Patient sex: F
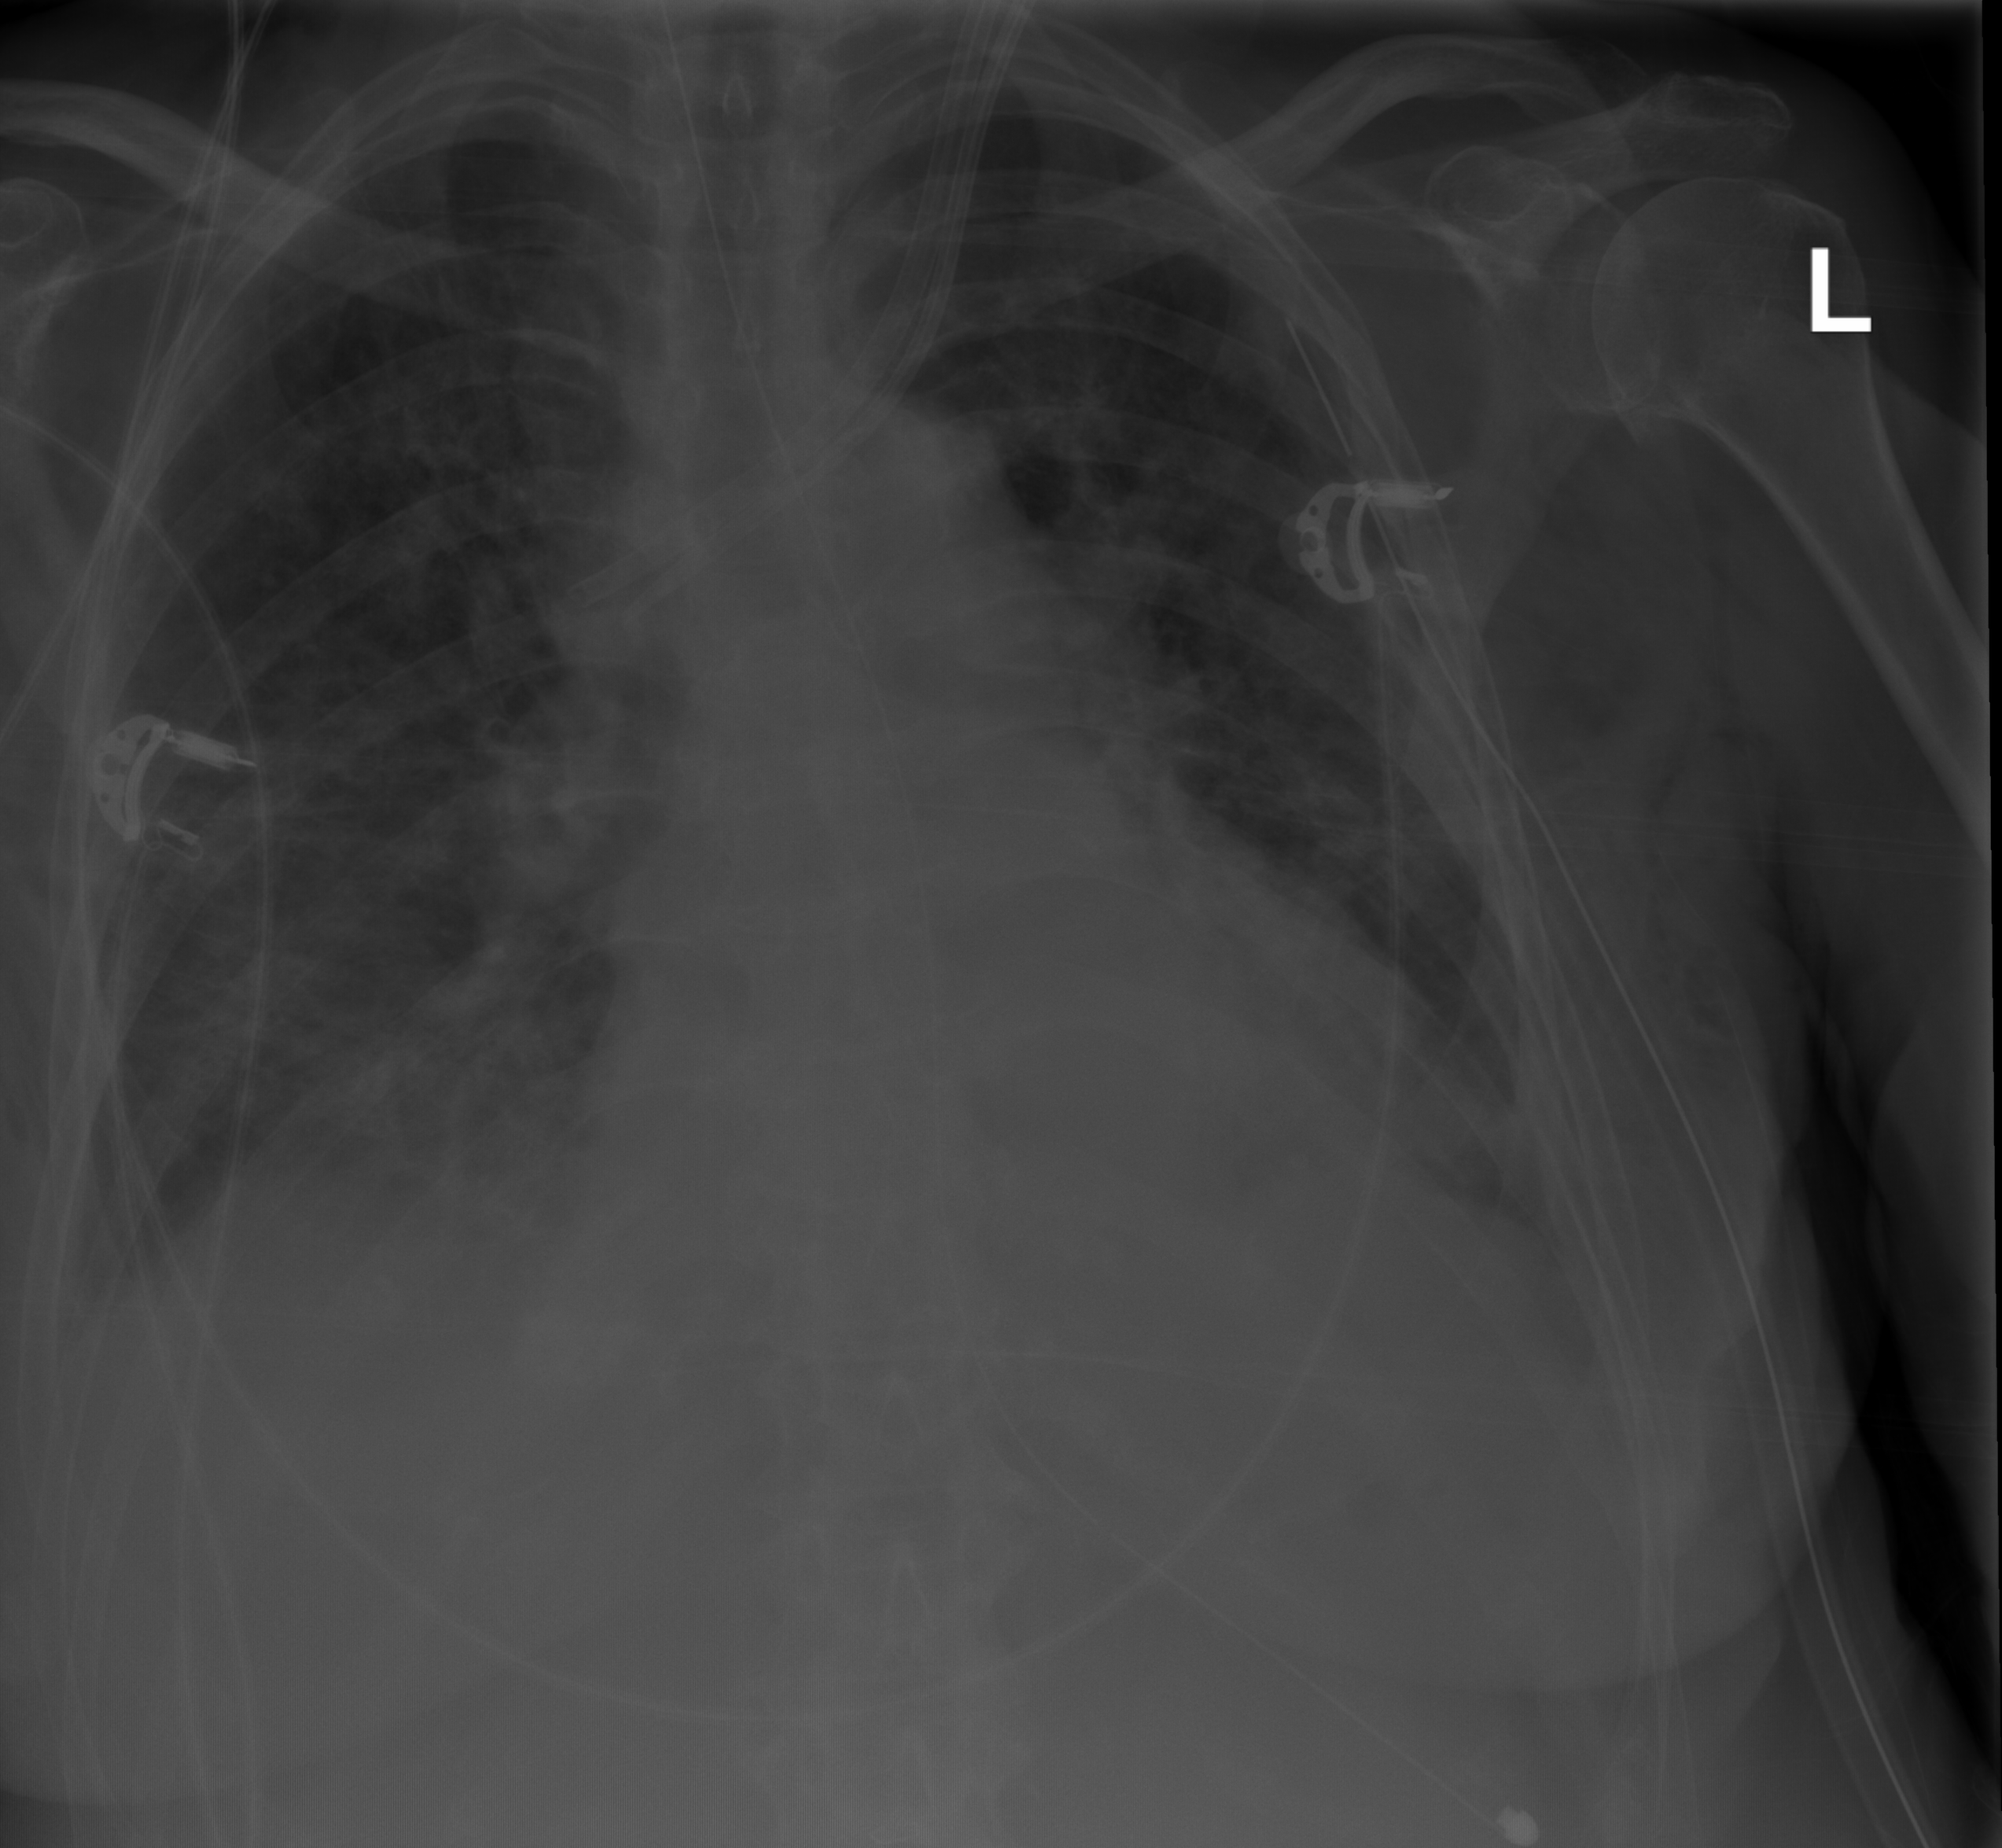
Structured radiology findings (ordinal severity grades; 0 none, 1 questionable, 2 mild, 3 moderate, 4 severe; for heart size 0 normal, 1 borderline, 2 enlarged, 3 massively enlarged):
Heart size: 2
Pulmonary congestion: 2
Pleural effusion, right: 2
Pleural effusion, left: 2
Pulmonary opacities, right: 3
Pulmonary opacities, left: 3
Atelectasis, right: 2
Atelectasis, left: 0